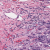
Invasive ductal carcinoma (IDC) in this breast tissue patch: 1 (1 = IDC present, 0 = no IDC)